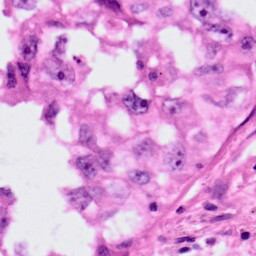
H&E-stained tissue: Lung